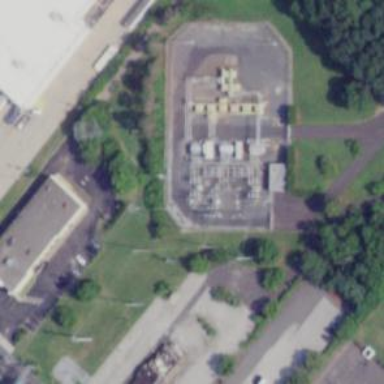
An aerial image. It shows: Power substation.